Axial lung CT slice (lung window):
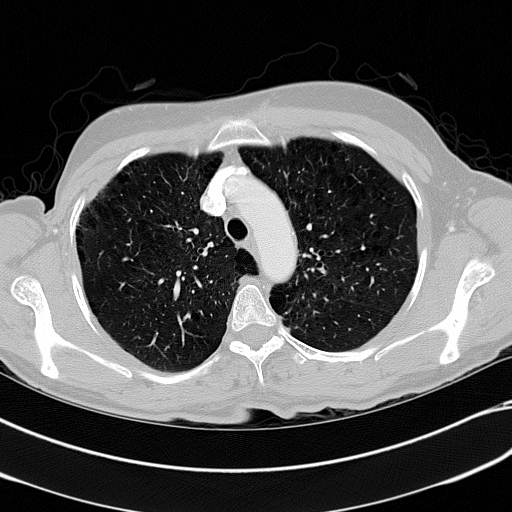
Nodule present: no